Aerial crown-view tile of a tropical tree (Barro Colorado Island, Panama), acquired 20250512:
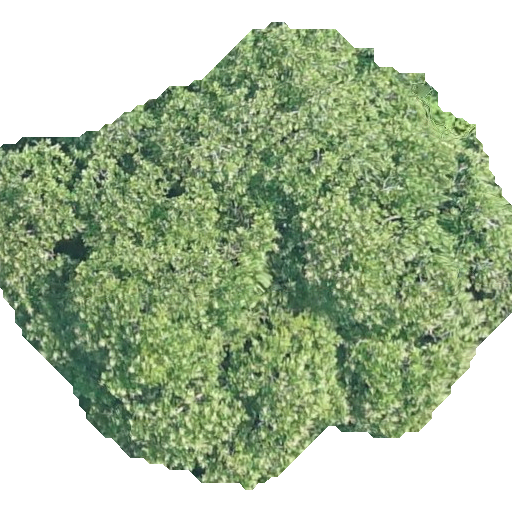
Species: Anacardium excelsum
GBIF accepted scientific name: Anacardium excelsum
Crown area: 252.595 m²